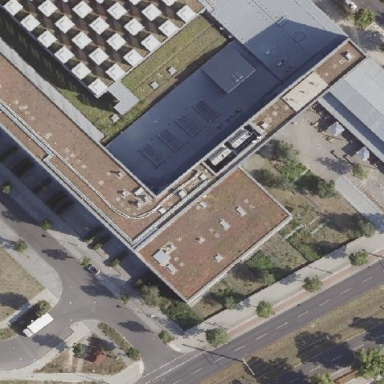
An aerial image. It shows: Building with flat grey roof.